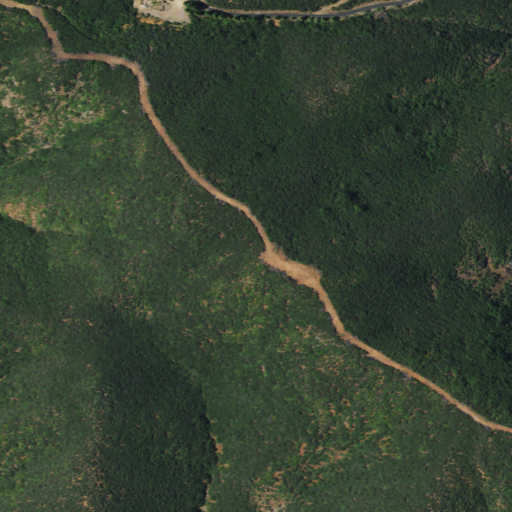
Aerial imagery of mountain in California named Frog Pond Mountain containing shrub, evergreen forest, and open development